Aerial crown-view tile of a tropical tree (Barro Colorado Island, Panama), acquired 20240813:
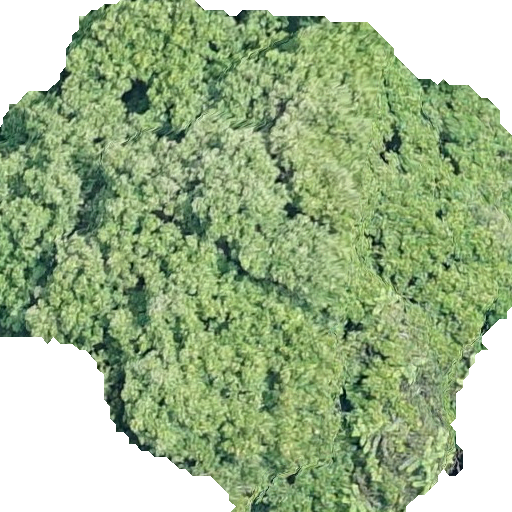
Species: Prioria copaifera
GBIF accepted scientific name: Prioria copaifera
Crown area: 332.218 m²